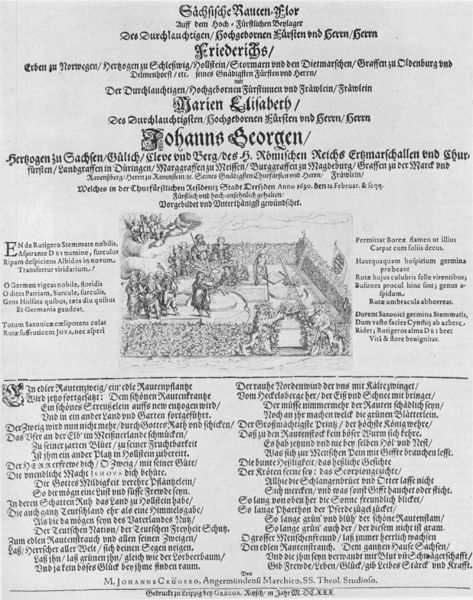
Titel: Sächsische Rauten=Flor Auff dem Hoch=Fürstlichen Beylager
Künstler: Johannes Krüger
Standort: Wolfenbüttel
Institution: Herzog August Bibliothek
Schlagwörter: gruppe, himmel, wolken, landschaft, menschen, grau, schwarz, szene, weiss, zeichnung, anlage, park, fest, menge, johannes, mensch, bild, horizont, adel, blatt, person, pflanze, engel, garten, schrift, papier, fahne, gebirge, grafik, graphik, hecke, spalten, friedrich, könig, lanze, zahlen, verzierung, deutsch, ruine, buch, druck, stich, titel, seite, illustration, text, zeitschrift, zeitung, buchstaben, plakat, überschrift, namen, buchdruck, wappen, rauten, löwen, mittelalter, absätze, hochzeit, elisabeth, zeilen, schriftstück, putti, fraktur, verse, flugblatt, altdeutsch, johann, abbildung, ritual, einladung, dokument, georg, latein, flagen, hecken, nachricht, erläuterung, sachsen, majuskel, inkunabel, anzeige, fugblatt, blid, kapital, stiftung, johanns georgen, johannes georgen, friederich, alte deutsche schrift, marien elisabeth, geoerg, maria elisabeth, georgen, altdeutsc, gartenhecke